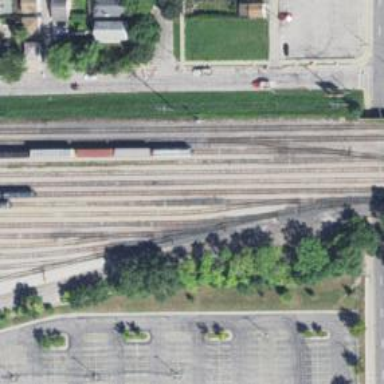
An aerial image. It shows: Manifest railway yard.